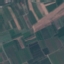
Land use / land cover class: PermanentCrop